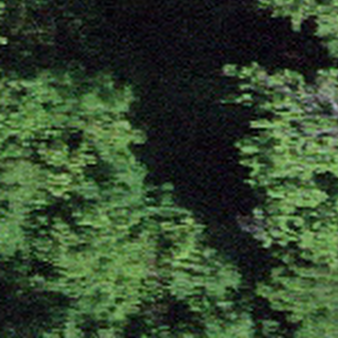
Label: other